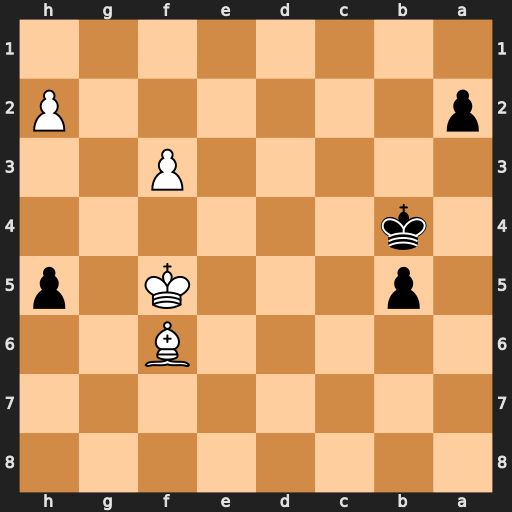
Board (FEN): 8/8/5B2/1p3K1p/1k6/5P2/p6P/8
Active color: b
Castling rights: -
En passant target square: -
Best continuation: Ka3 Kg6 b4 f4 b3